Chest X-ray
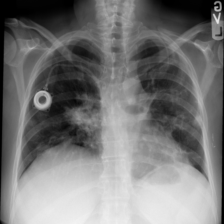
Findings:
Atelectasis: negative
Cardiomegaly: negative
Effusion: negative
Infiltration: negative
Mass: positive
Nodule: negative
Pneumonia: negative
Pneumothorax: negative
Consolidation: negative
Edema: negative
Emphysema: negative
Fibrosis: negative
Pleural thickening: negative
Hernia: negative